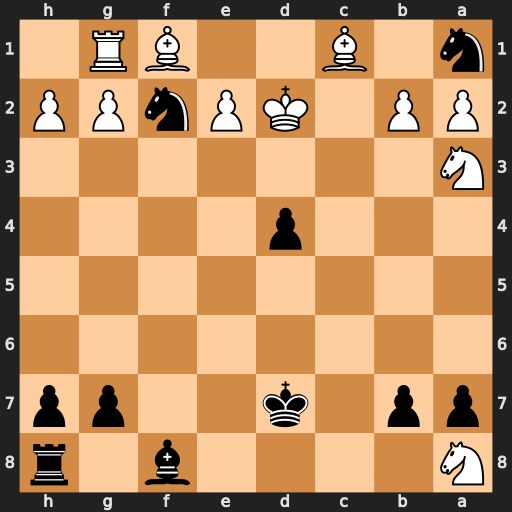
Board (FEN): N4b1r/pp1k2pp/8/8/3p4/N7/PP1KPnPP/n1B2BR1
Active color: b
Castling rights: -
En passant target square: -
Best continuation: Bb4#